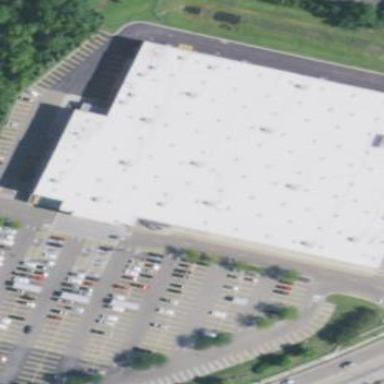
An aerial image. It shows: Retail building that houses wholesale shop.